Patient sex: M
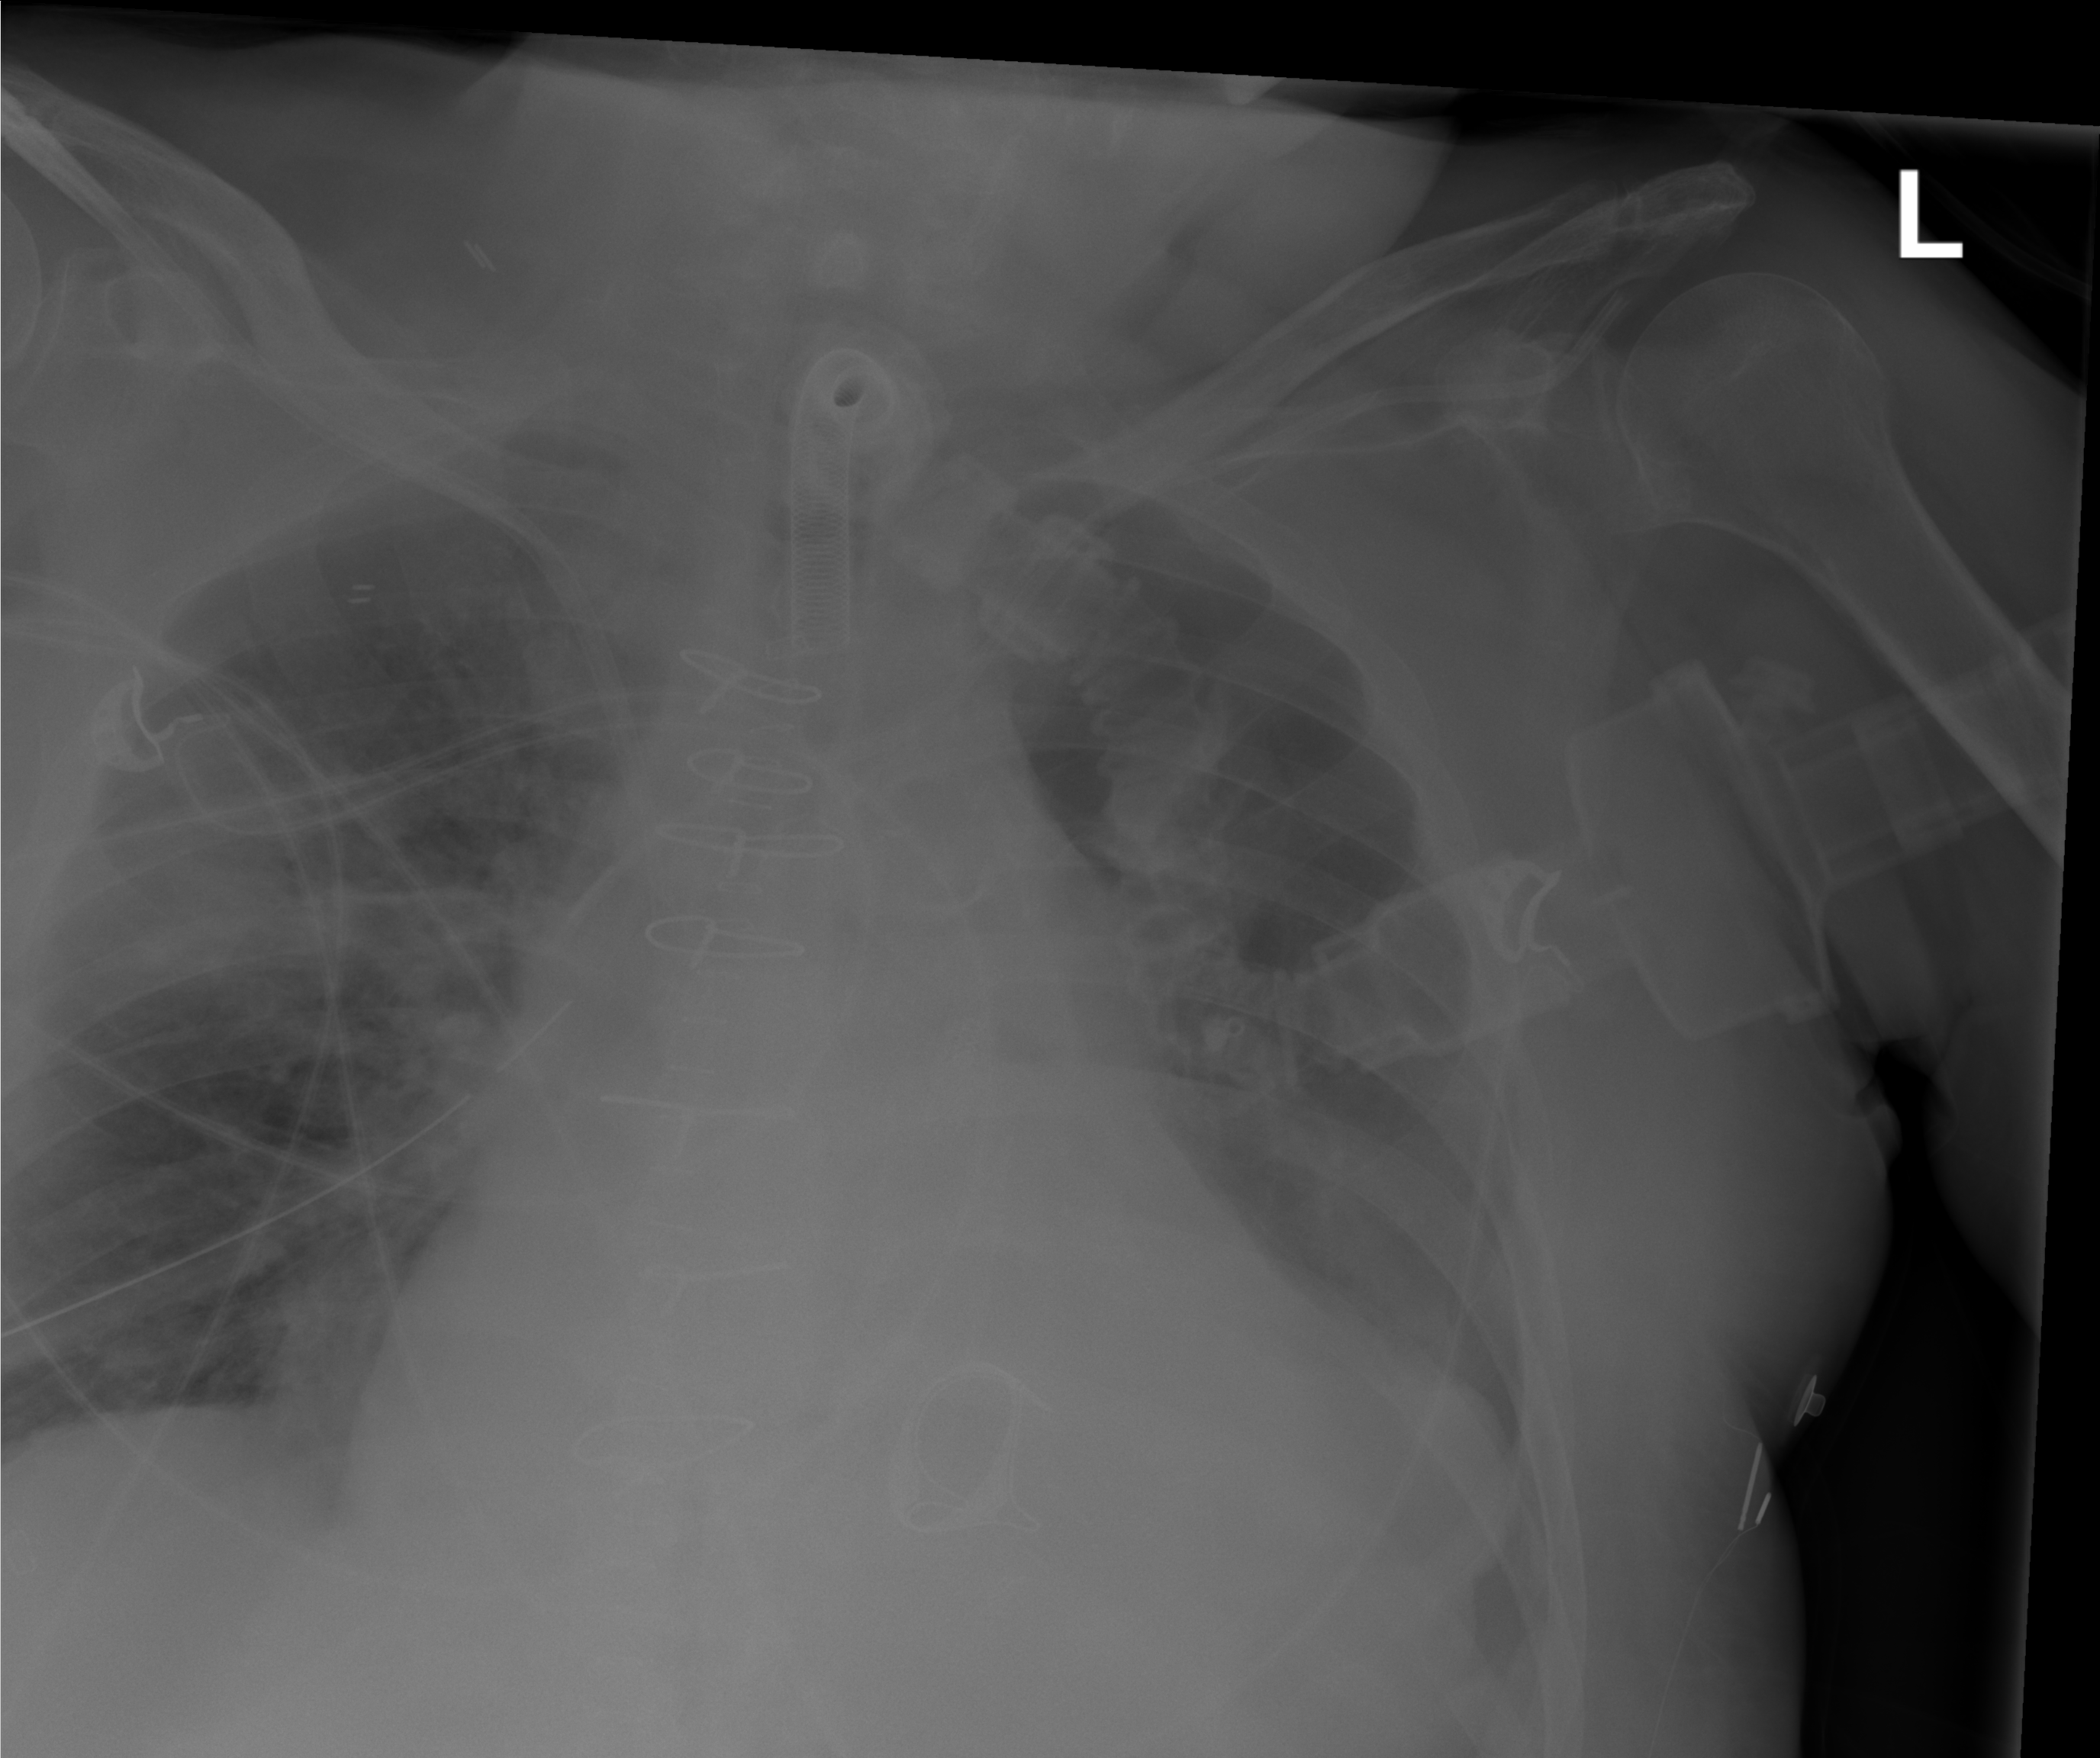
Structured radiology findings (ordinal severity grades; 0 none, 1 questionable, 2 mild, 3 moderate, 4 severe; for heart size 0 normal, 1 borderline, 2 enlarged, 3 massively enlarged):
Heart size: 2
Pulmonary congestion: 0
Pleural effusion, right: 0
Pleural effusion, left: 1
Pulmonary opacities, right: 2
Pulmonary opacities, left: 0
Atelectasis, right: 2
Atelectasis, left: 2